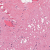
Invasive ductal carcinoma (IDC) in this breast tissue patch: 0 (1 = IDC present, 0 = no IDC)